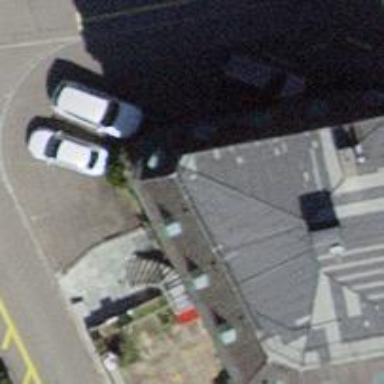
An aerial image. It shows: Restaurant.